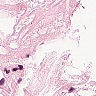
Metastatic tissue present: no